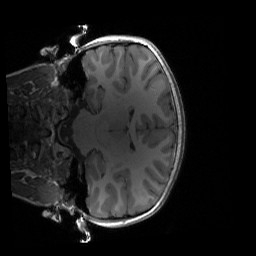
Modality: T1w
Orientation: coronal
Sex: female
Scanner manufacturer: siemens
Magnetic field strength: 3 T
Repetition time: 1.9 s
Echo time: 0.00243 s